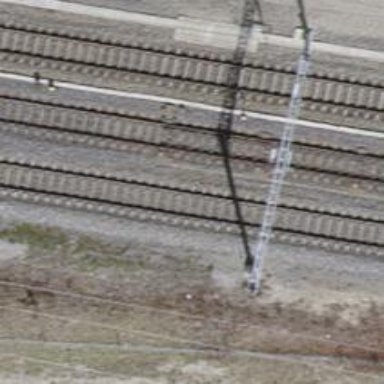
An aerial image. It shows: Single-track railway with electrified contact lines.